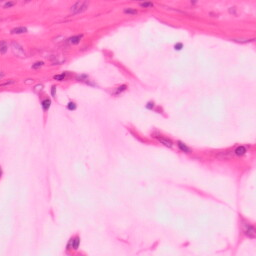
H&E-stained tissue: Colon